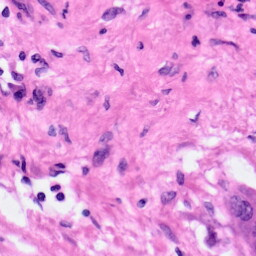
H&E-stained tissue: Pancreatic